Field crop: maize
Growth stage: 2
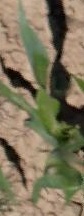
Species: maize